Question: Here you can see I've got the LL_BtnR layout inside the longer linearLayout3.
LL_BtnR's gravity is set to 'center', yet no matter what, it appears in the left corner.
Any ideas what to do to get the content of linearLayout3 centers?

Thanks!
'''
<?xml version="1.0" encoding="utf-8"?>
<LinearLayout android:id="@+id/linearLayout1" android:layout_width="fill_parent" android:layout_height="fill_parent" xmlns:android="http://schemas.android.com/apk/res/android" android:background="@layout/backrep" android:orientation="vertical" android:layout_gravity="center">
<LinearLayout android:layout_height="wrap_content" android:layout_width="match_parent" android:id="@+id/linearLayout2" android:background="@drawable/spell_frame" android:layout_marginBottom="10px" android:layout_marginTop="5px" android:layout_gravity="center">
<TextView android:text="TextView" android:textColor="#FFFFFF" android:id="@+id/textView1" android:layout_width="wrap_content" android:layout_height="wrap_content" android:paddingTop="7px" android:paddingLeft="15px" android:typeface="sans"></TextView>
</LinearLayout>
<LinearLayout android:layout_height="wrap_content" android:layout_width="match_parent" android:id="@+id/linearLayout3" android:layout_marginLeft="5px" android:layout_marginRight="5px" android:layout_gravity="center">
<LinearLayout android:layout_width="wrap_content" android:layout_height="wrap_content" android:layout_marginLeft="5px" android:layout_marginBottom="5px" android:layout_marginRight="5px" android:layout_marginTop="5px" android:id="@+id/LL_BtnR" android:onClick="onButtonClick" android:layout_gravity="center">
<ImageView android:layout_height="wrap_content" android:id="@+id/ImageView01" android:src="@drawable/button_left" android:layout_width="wrap_content"></ImageView>
<FrameLayout android:id="@+id/frameLayout1" android:layout_height="match_parent" android:background="@layout/butrep" android:layout_width="40px" android:layout_gravity="center">
<ImageView android:layout_height="wrap_content" android:layout_width="wrap_content" android:src="@drawable/bun_r" android:id="@+id/imageView2" android:layout_gravity="center"></ImageView>
</FrameLayout>
<ImageView android:layout_height="wrap_content" android:id="@+id/imageView1" android:layout_width="wrap_content" android:src="@drawable/button_right"></ImageView>
</LinearLayout>
</LinearLayout>
</LinearLayout>
'''
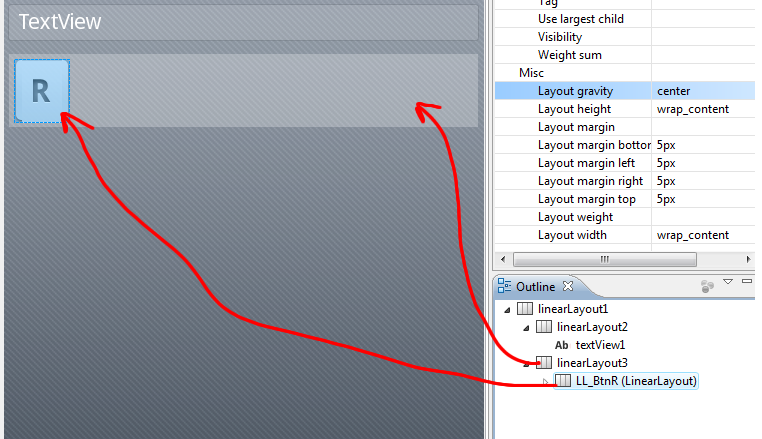
Answer: Change the gravity for the enclosing LinearLayout to center.